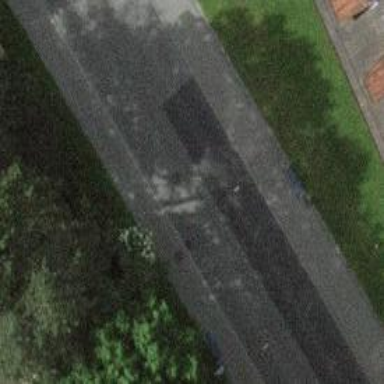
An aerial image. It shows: Asphalt platform for public transport.